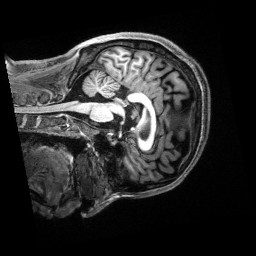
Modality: T1w
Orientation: sagittal
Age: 21
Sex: female
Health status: healthy
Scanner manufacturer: siemens
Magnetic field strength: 3 T
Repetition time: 2.5 s
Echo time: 0.00222 s